Question: I am trying to find in a huge COBOL file if all the "IF" have a corresponding "END-IF".
Using Visual Studio 2008 as I know it has a search tool with a regex feature. (Though, I know after reading Jeff Atwood's article about it, that the regex in Visual Studio are not quite the same than the real deal.)
Anyway, I came up with this expression:
'''
<(IF)#(.*
*)#END-IF
'''
That seems to overflow the stack, quite inconveniently (see picture below).
So I was wondering, if it was at all possible to do this kind of search in VS ?
And if it is, what would the regex look like ?
> -->I want to know if all "IF" have a closing "END-IF"
Thanks.

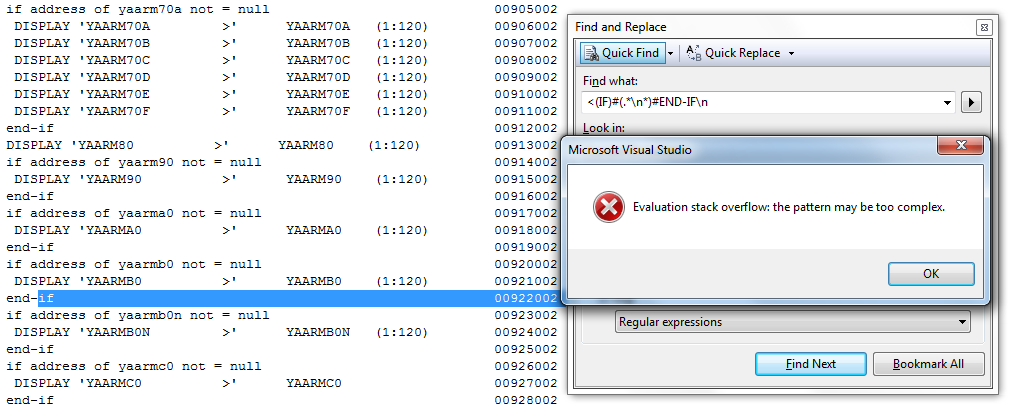
Answer: What you have here is a case of trying to perform recursive parsing with a regular expression, and generally that's going to get you into trouble.
As I read it (granted, I am not familiar with the flavor used by Visual Studio here), your regex tries to match as many lines as it can until it finds an END-IF -- including matching another END-IF.
In other words, when presented with
'''
IF condition-1
statement-1
END-IF
IF condition-2
statement-2
END-IF
'''
one match is found, not two.
Also, think about how you want to deal with this case:
'''
IF condition-1
IF condition-2
statement-1
END-IF
END-IF
'''
Unless you are trying to write your own language translator or COBOL lint tool, I think you can content yourself that the compiler will find your matching END-IFs, or flag an unclosed IF at the end of a paragraph.